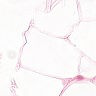
Metastatic tissue present: no